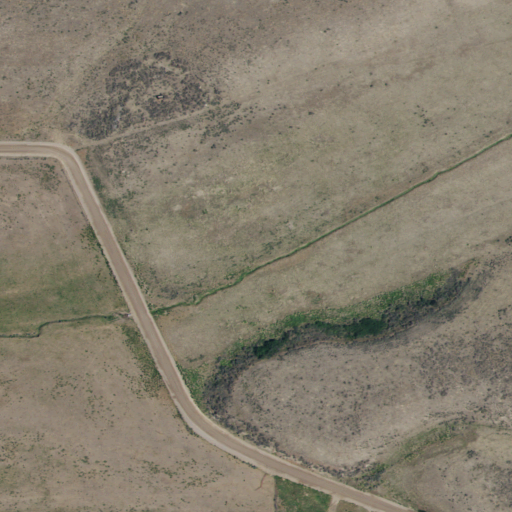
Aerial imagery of valley in Idaho named Portage Canyon containing shrub, open development, and cultivated crops